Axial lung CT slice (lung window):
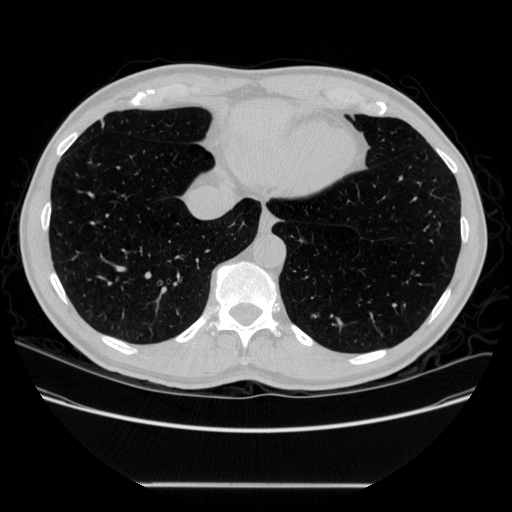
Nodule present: no